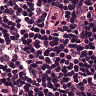
Metastatic tissue present: no